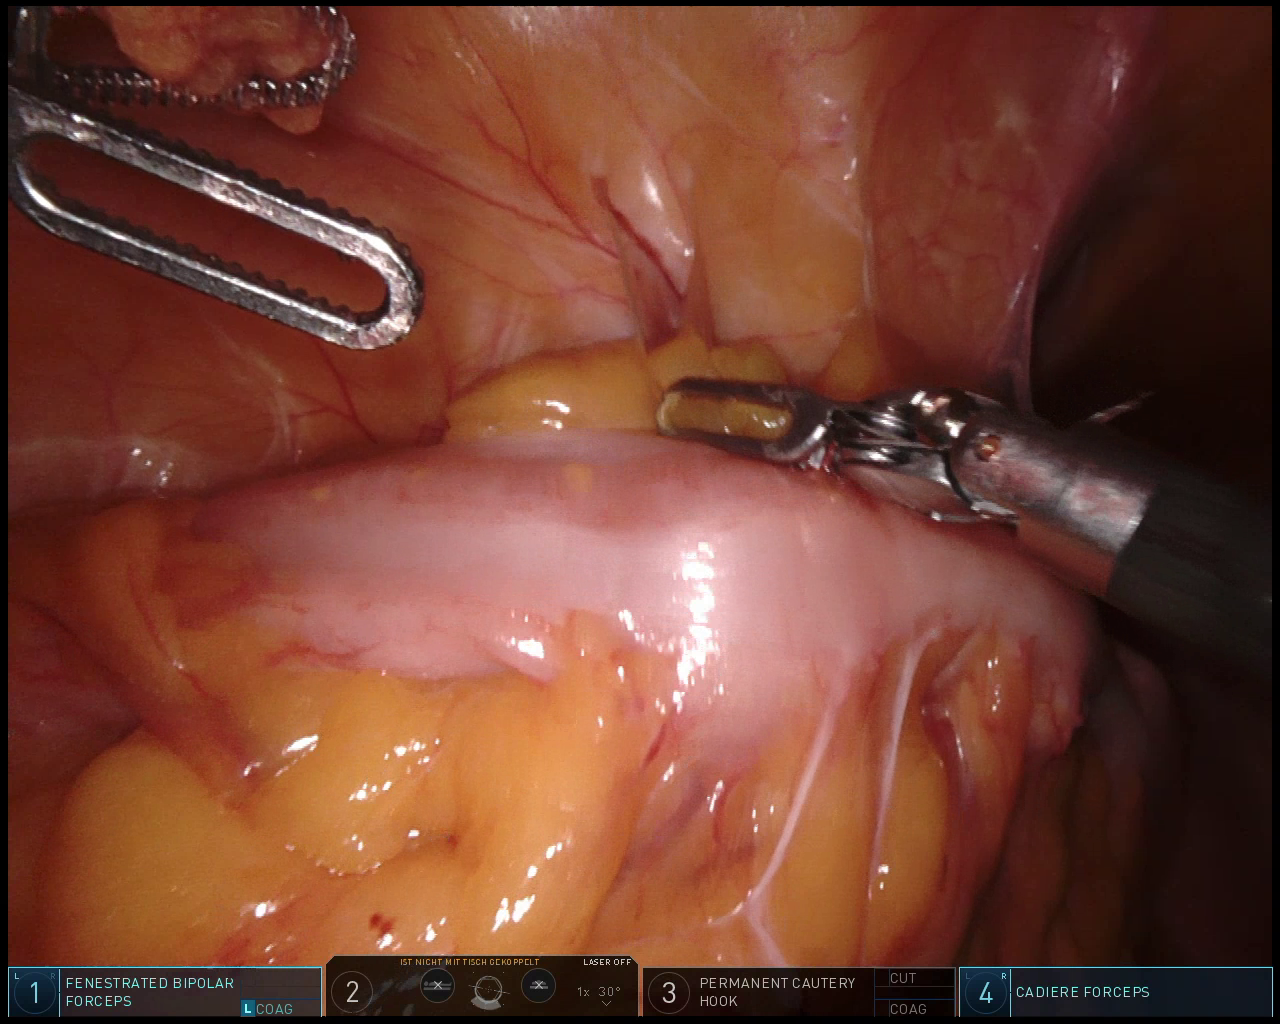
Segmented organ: abdominal_wall
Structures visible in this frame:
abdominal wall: yes
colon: yes
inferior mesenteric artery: no
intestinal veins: no
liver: no
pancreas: no
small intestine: no
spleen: no
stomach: no
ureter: no
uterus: no
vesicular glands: no